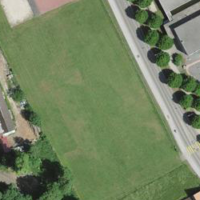
EUNIS habitat code: 55
Species observed at this site:
Cardamine pratensis
Lamium album